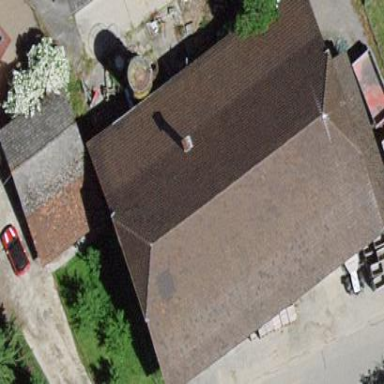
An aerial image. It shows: Barn.